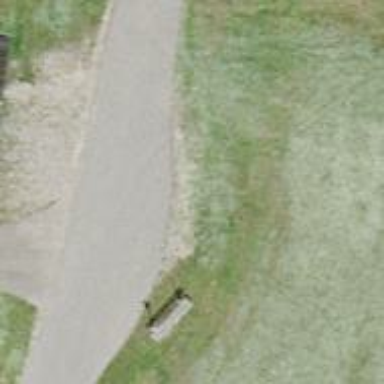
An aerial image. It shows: Bench.